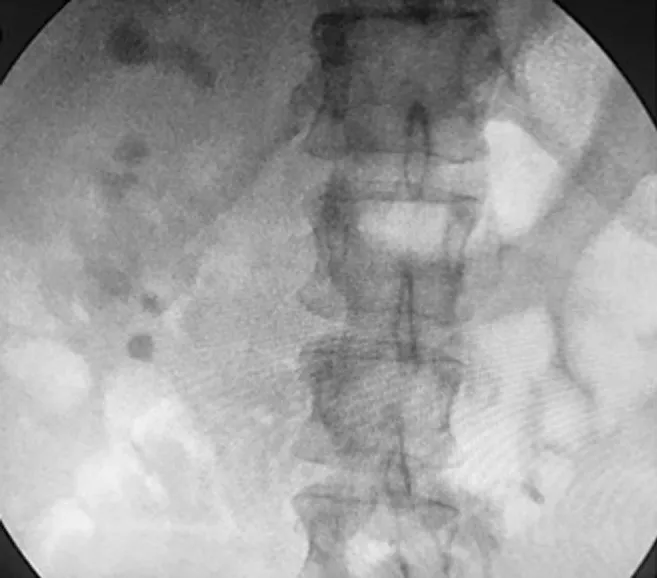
Preoperative stone burden.
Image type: radiology (x_ray)